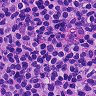
Metastatic tissue present: no